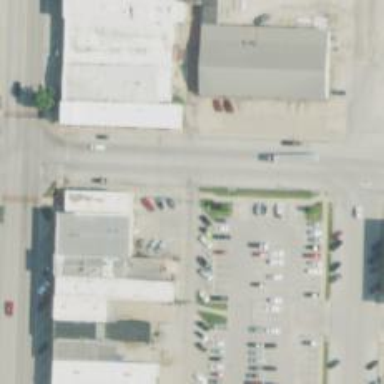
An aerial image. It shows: Alley classified as service road.